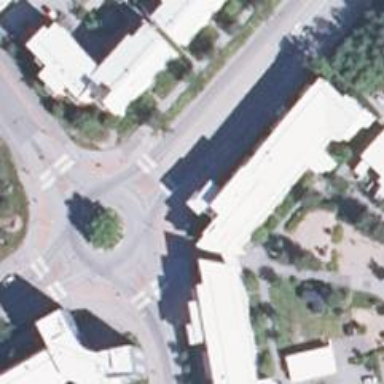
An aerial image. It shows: Secondary road with asphalt surface leading to roundabout junction.